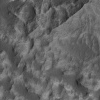
Atmospheric dust classification: not_dusty